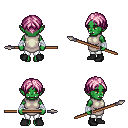
a pixel art fantasy rpg character, female body template, orc, green skin, white tunic, white pants, pink parted hairstyle, white cloth bandages, black shoes, spear, four views (front, back, left, right), 2x2 character sprite sheet, small pixel art, hard edges, no anti-aliasing